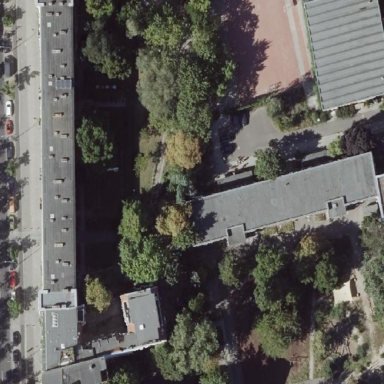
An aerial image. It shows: Flat roof kindergarten building.